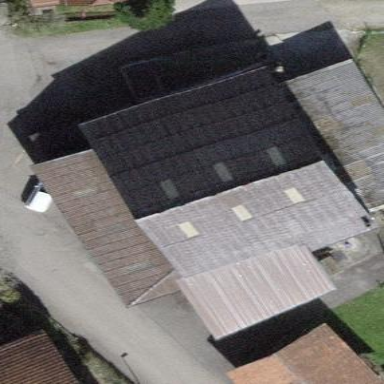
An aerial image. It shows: Shed.